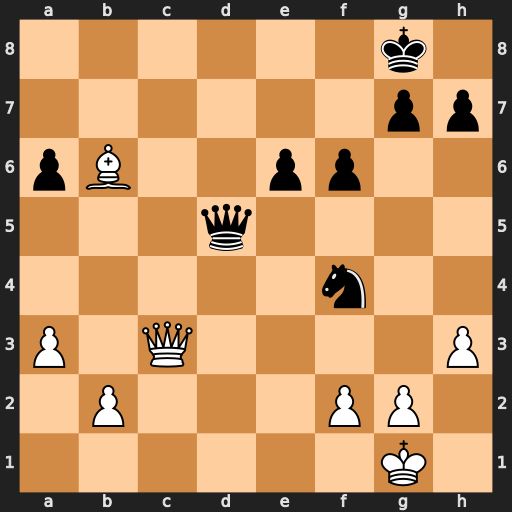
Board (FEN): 6k1/6pp/pB2pp2/3q4/5n2/P1Q4P/1P3PP1/6K1
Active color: w
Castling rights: -
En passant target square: -
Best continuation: Qc8+ Kf7 Qc7+ Kg6 Qxf4